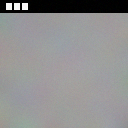
Screen state: on